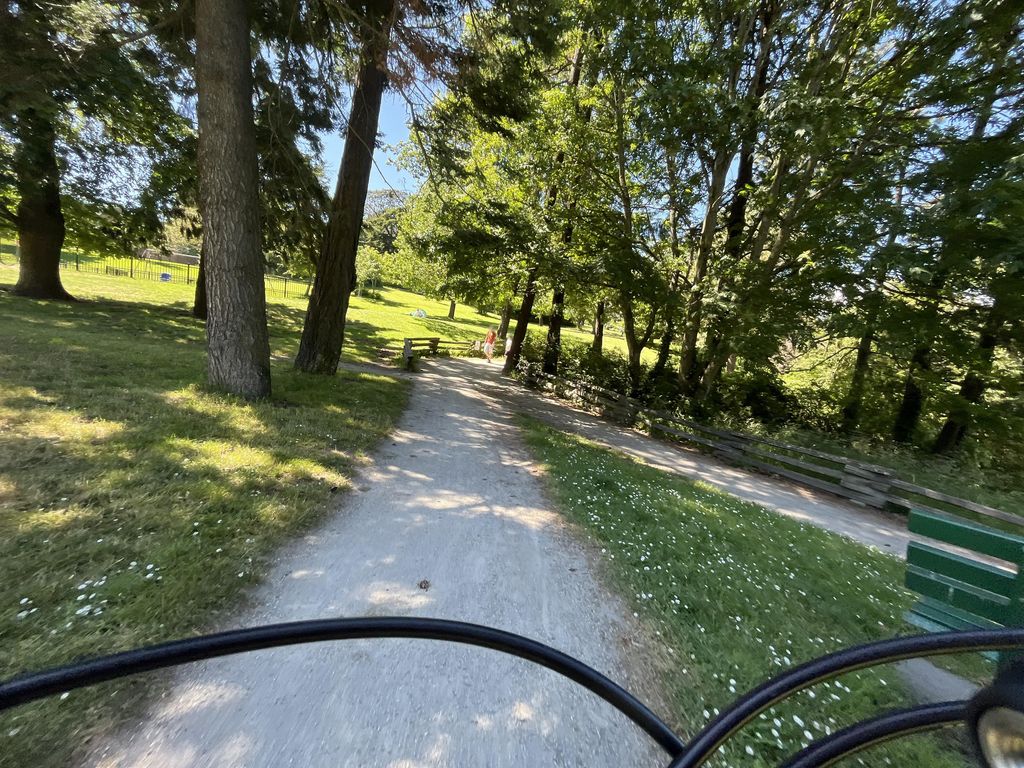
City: victoria